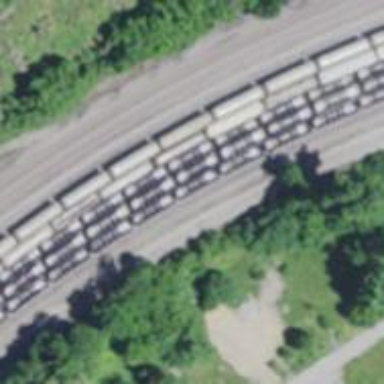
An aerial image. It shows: Railway yard.